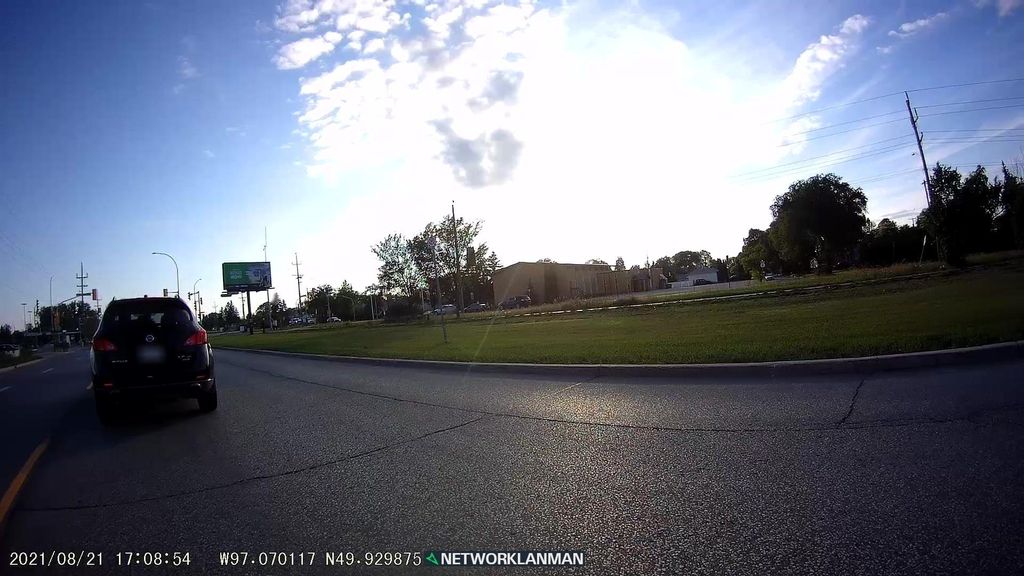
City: winnipeg